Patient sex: M
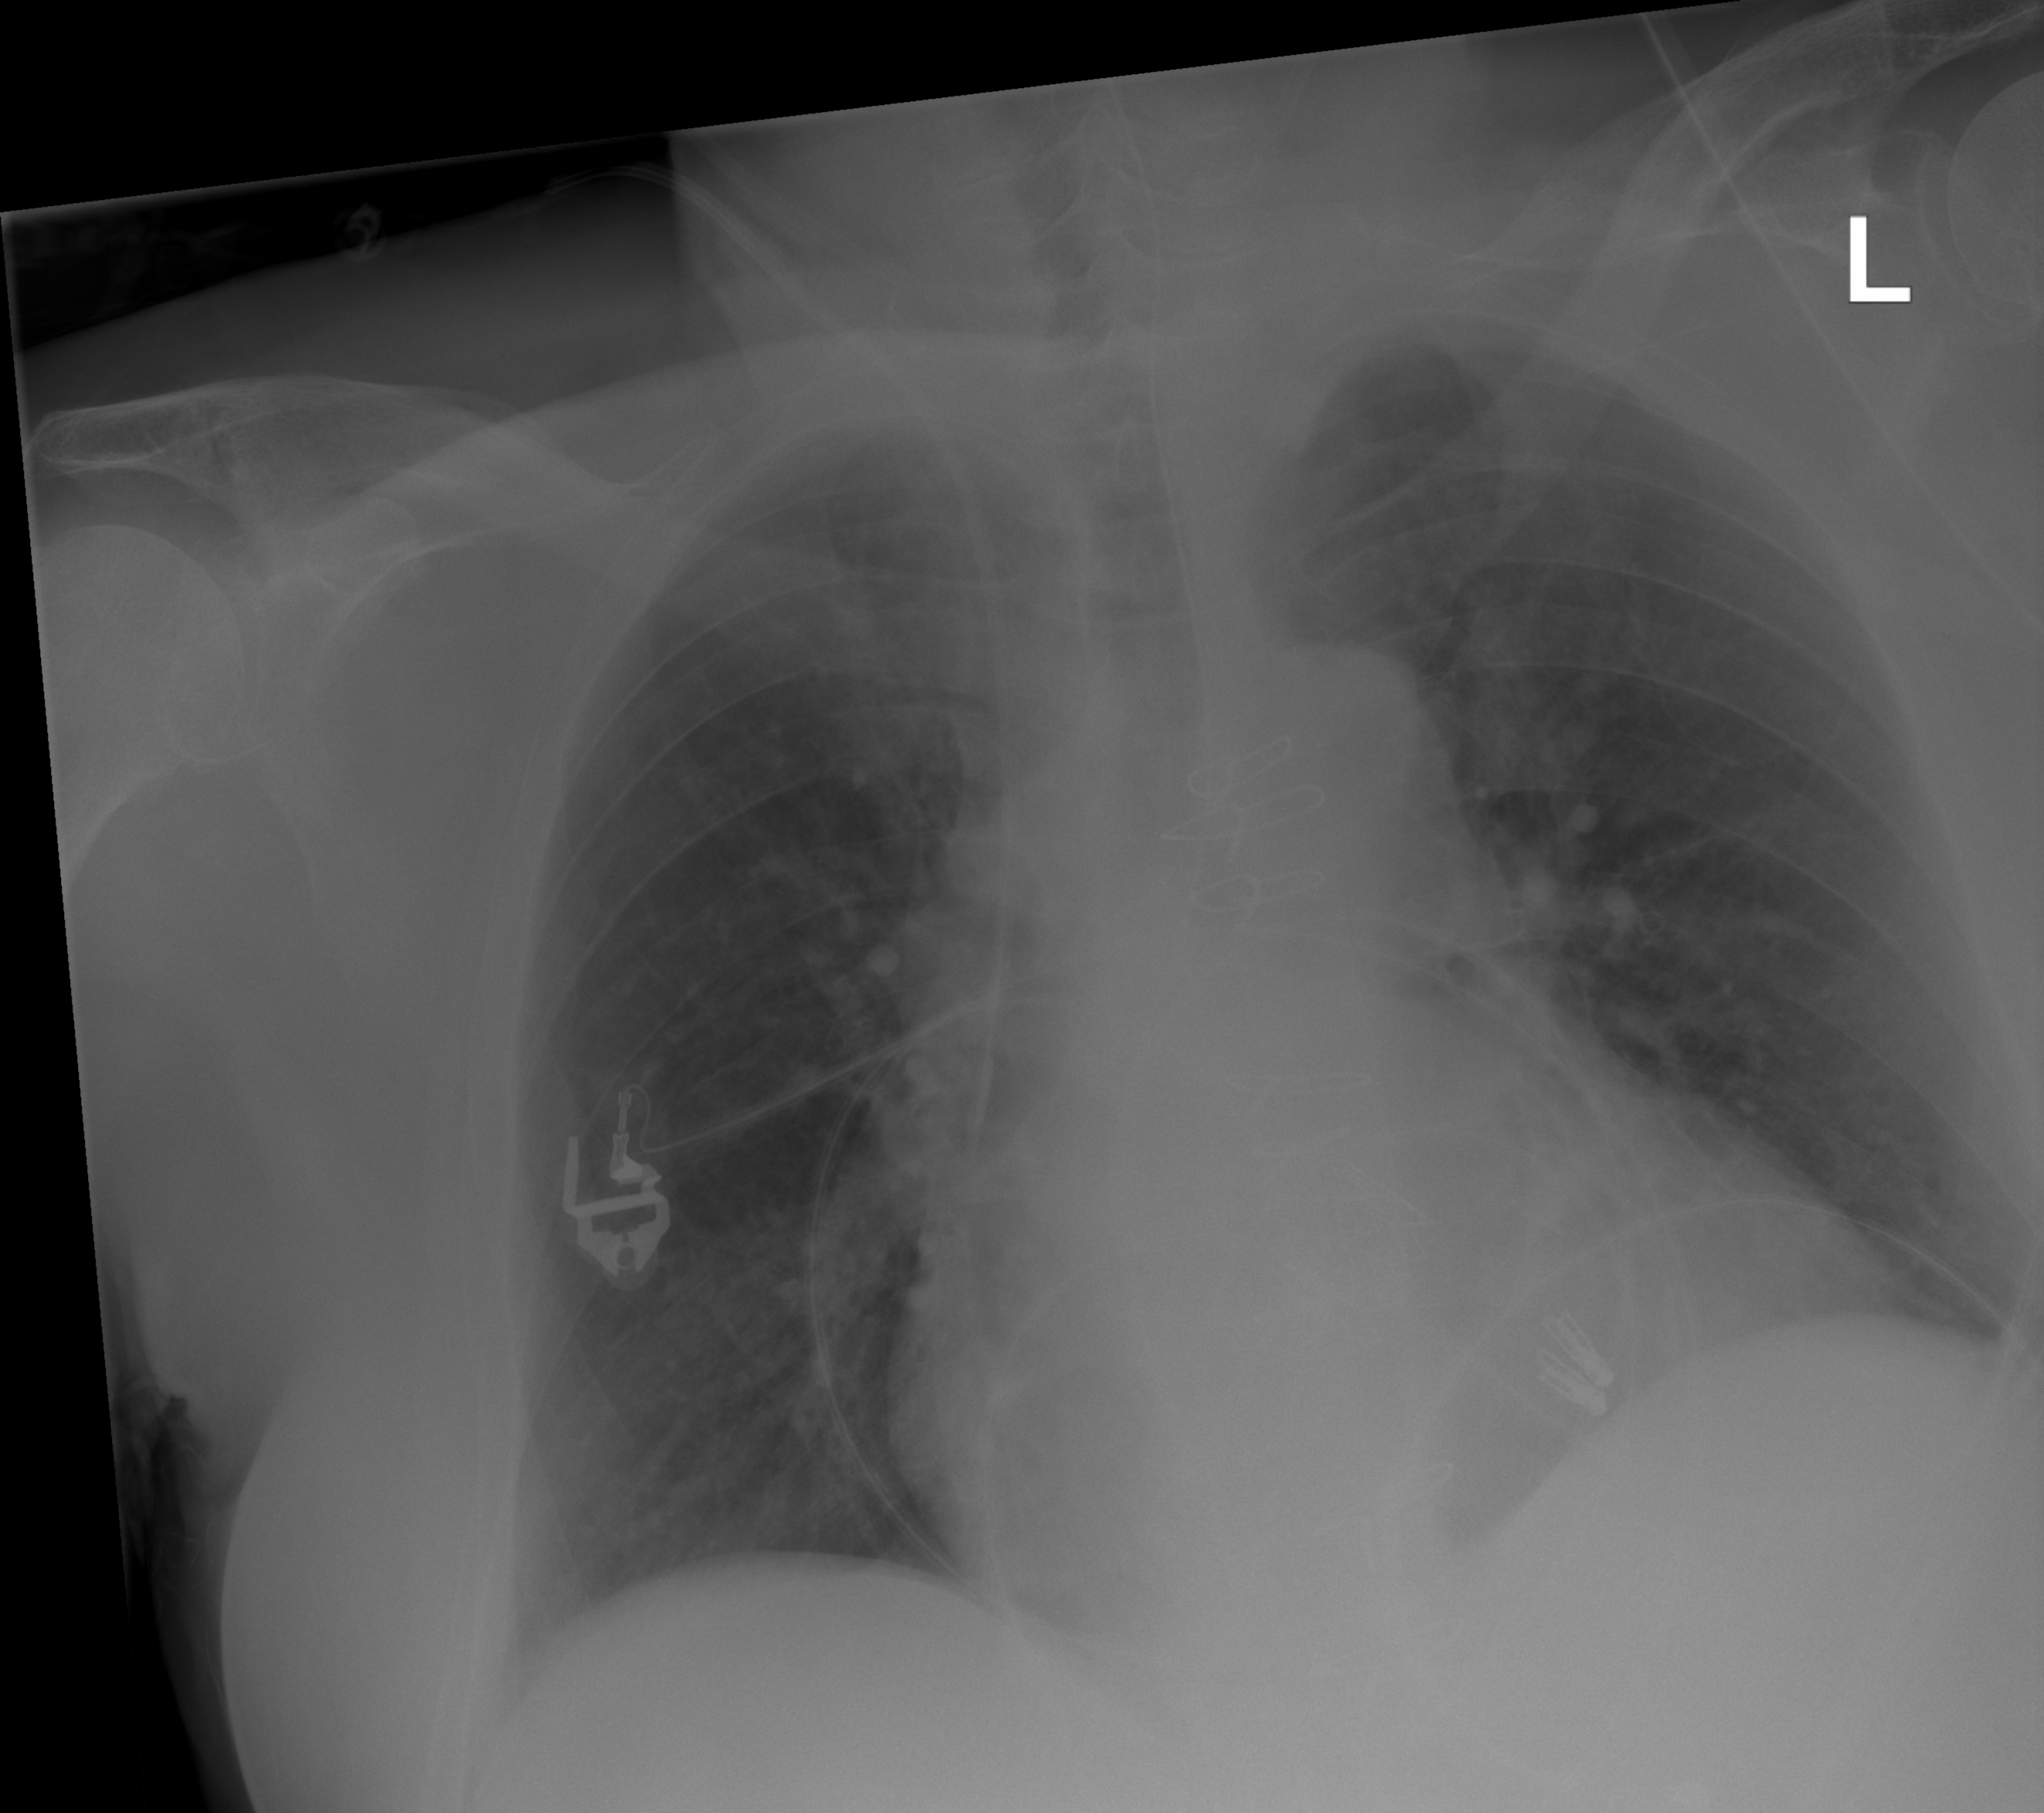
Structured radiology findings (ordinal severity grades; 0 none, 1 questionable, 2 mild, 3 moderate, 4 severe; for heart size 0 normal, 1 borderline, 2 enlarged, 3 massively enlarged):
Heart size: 2
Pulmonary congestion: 2
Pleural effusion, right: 0
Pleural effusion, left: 0
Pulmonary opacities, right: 0
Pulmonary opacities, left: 0
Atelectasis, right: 0
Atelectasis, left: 0